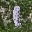
Label: 1